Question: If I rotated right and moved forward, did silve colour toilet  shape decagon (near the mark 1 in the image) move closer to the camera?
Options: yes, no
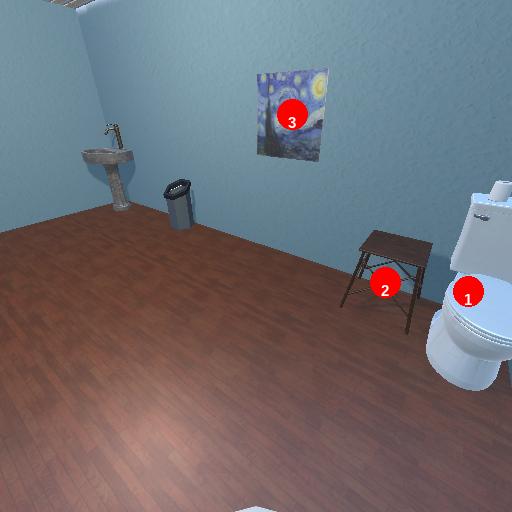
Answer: yes